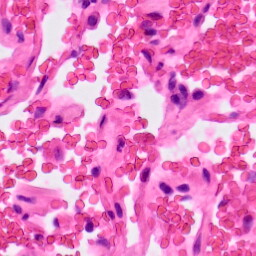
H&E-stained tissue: Lung